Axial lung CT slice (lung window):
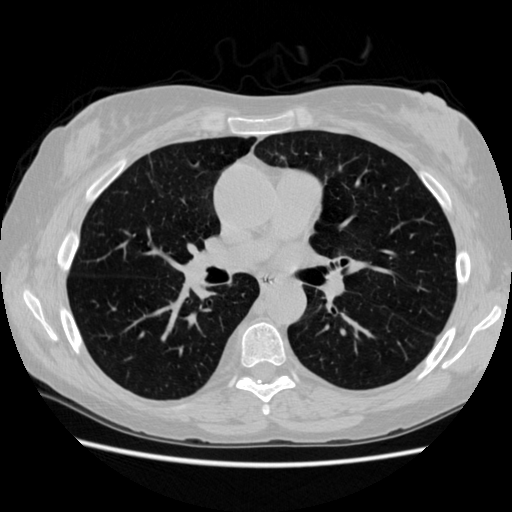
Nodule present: no